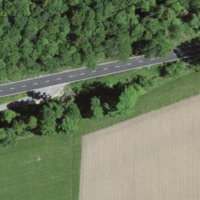
EUNIS habitat code: 44
Species observed at this site:
Campanula trachelium